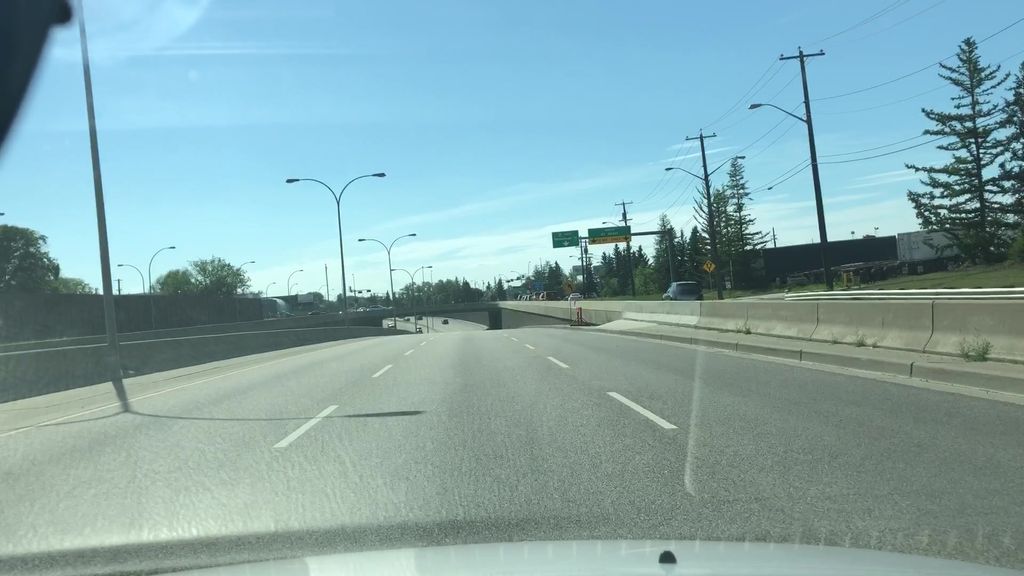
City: edmonton